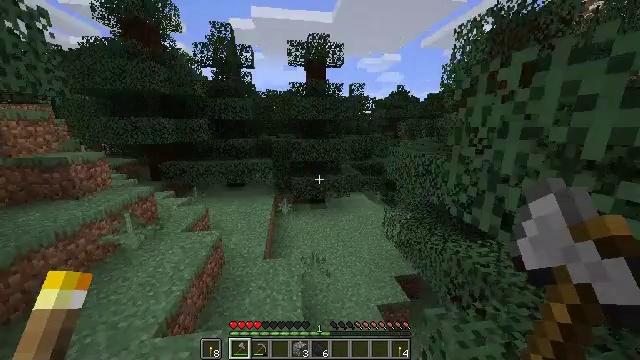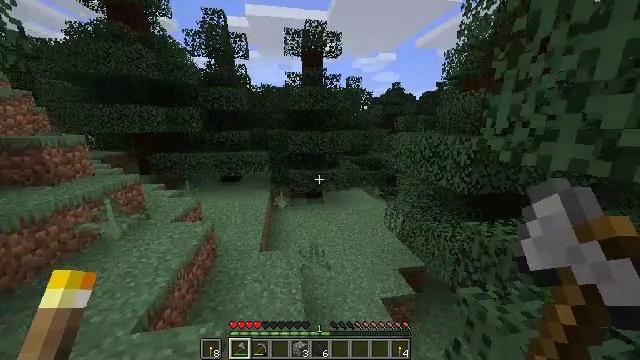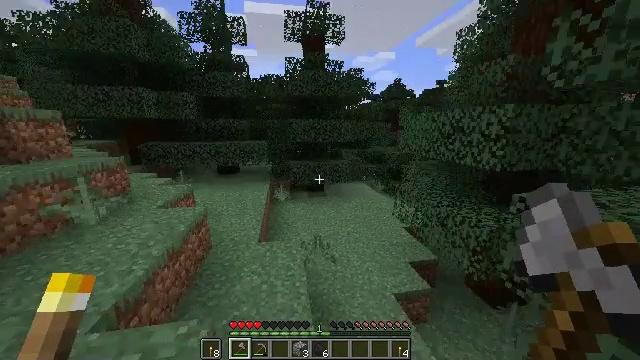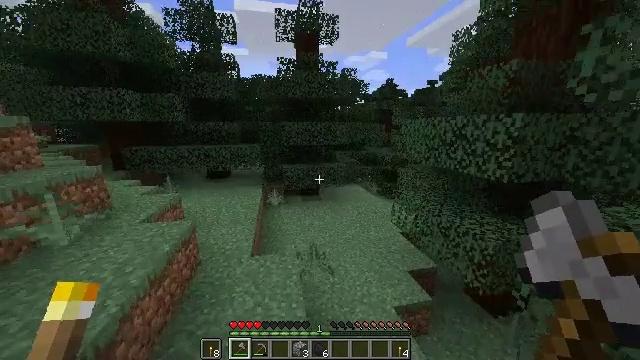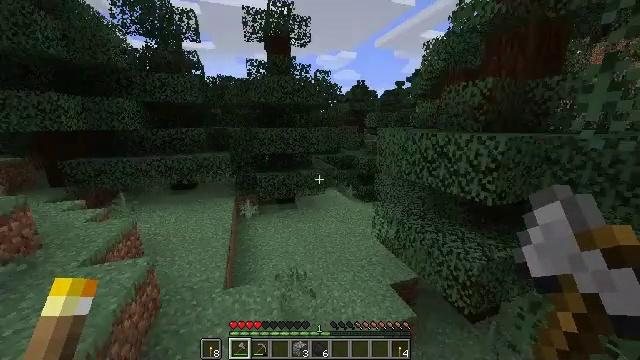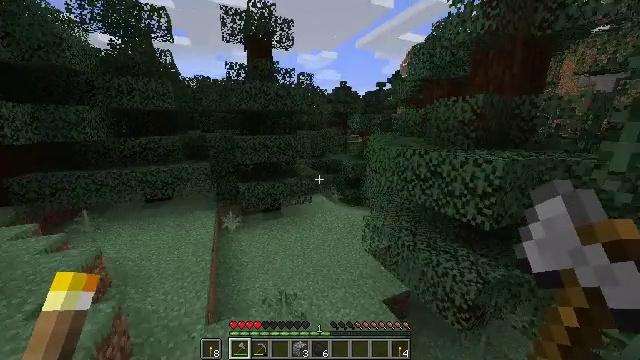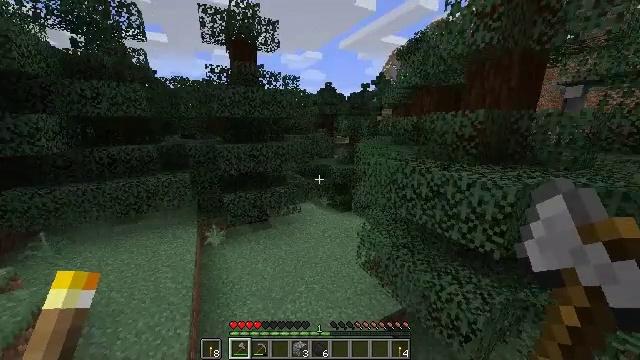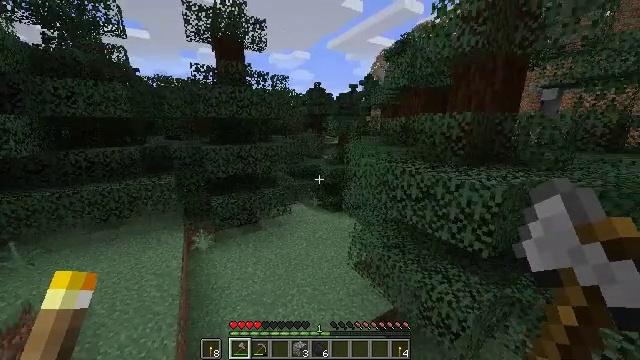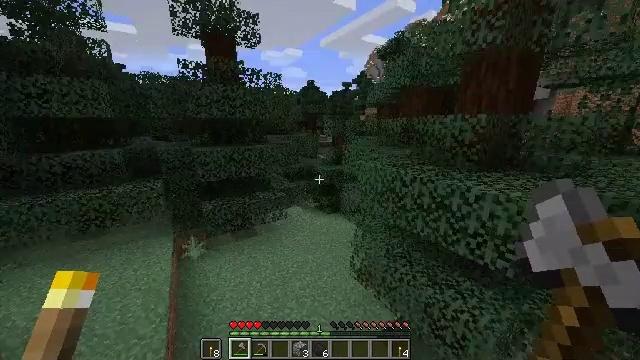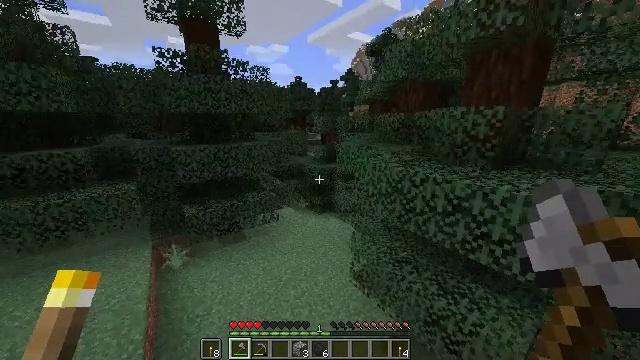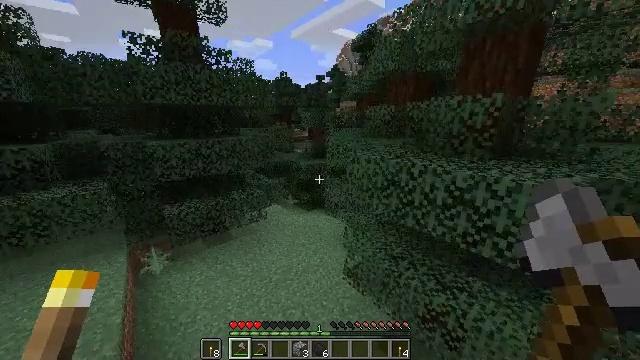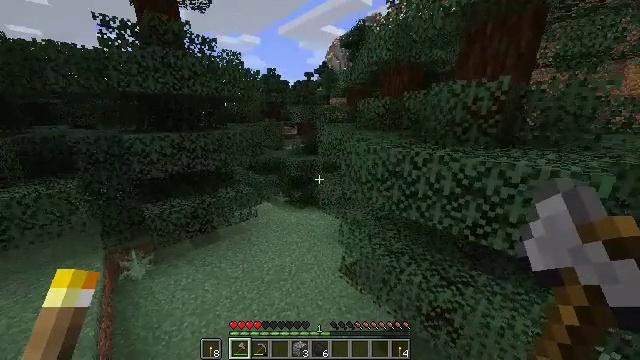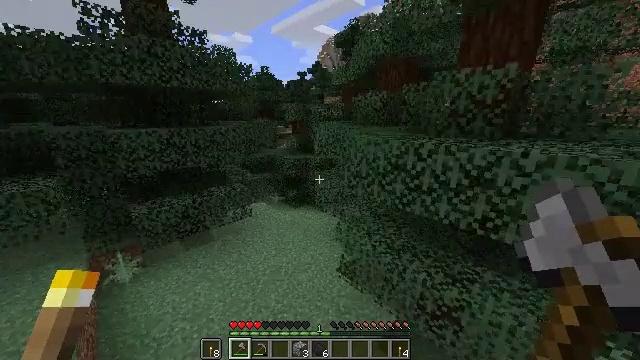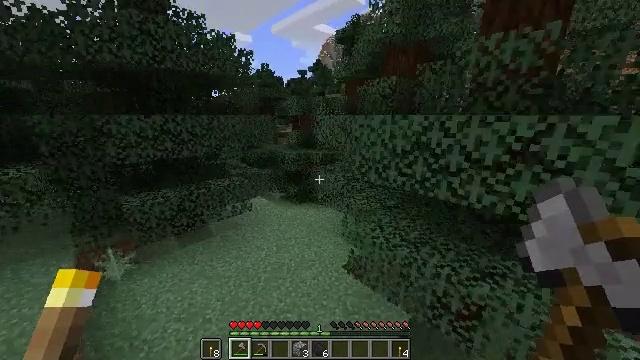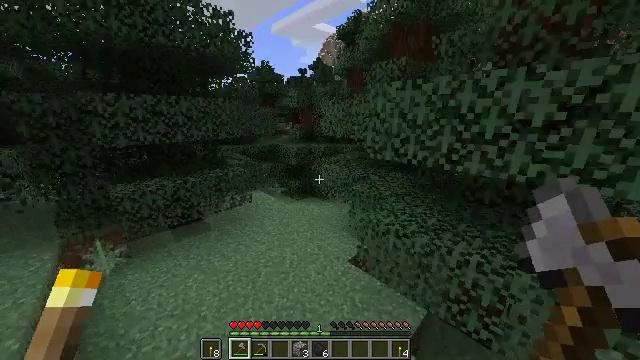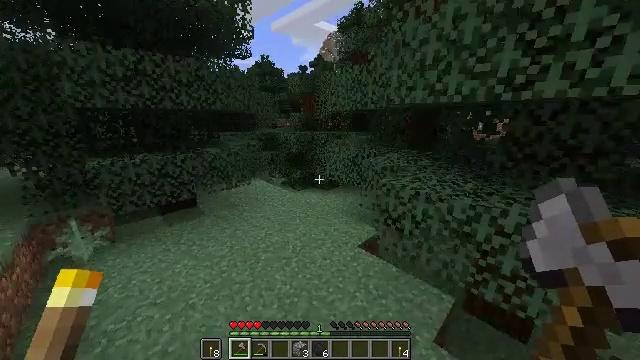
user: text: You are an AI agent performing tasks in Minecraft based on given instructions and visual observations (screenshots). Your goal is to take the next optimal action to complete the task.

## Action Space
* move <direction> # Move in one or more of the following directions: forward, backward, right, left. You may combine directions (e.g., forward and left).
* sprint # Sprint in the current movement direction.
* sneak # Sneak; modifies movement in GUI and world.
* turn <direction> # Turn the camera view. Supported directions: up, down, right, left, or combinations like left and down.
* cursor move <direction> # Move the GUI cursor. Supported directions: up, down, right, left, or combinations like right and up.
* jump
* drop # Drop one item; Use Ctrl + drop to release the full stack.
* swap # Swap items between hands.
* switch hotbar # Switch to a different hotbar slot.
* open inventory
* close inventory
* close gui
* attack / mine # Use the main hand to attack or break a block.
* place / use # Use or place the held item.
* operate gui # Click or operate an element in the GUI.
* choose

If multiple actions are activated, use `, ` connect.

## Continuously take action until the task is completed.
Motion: motion action
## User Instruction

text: Hunt a cow.
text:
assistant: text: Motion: move forward, sprint, turn right, jump
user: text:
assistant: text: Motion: move forward, sprint, jump
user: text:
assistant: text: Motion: move forward, sprint, turn right, jump
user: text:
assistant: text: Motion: move forward, sprint, turn right, jump
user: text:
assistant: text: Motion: move forward, sprint, turn right, jump
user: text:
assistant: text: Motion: move forward, sprint, turn right, jump
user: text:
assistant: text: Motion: move forward, sprint, turn right, jump
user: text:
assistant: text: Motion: move forward, sprint, turn right, jump
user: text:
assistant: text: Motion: move forward, sprint, turn right, jump
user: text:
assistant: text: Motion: move forward, sprint, turn right, jump
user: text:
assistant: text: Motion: move forward, sprint, turn right
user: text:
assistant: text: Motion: move forward, sprint, turn right
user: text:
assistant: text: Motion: move forward, sprint
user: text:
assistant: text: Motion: move forward, sprint
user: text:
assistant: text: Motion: move forward, sprint
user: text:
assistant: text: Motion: move forward, sprint
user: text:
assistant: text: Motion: move forward, sprint
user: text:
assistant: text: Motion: move forward, sprint
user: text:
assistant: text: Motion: move forward, sprint
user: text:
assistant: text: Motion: move forward, sprint
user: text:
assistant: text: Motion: move forward, sprint
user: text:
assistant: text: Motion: move forward, sprint
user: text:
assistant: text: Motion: move forward, sprint
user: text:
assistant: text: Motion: move forward, sprint
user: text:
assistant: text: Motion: move forward, sprint
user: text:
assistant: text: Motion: move forward, sprint
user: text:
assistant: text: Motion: move forward, sprint
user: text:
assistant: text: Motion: move forward, sprint, turn left
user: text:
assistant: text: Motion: move forward, sprint, turn left
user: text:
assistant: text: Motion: move forward, sprint, turn left